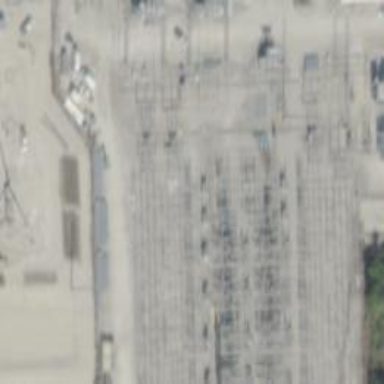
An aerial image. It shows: Switch used for power control.